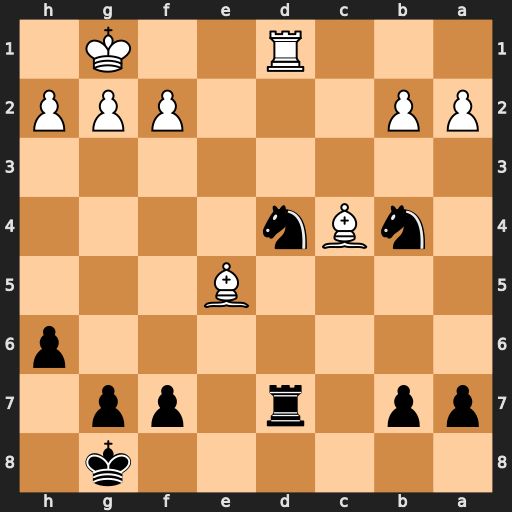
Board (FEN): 6k1/pp1r1pp1/7p/4B3/1nBn4/8/PP3PPP/3R2K1
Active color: b
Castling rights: -
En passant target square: -
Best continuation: Nf3+ gxf3 Rxd1+